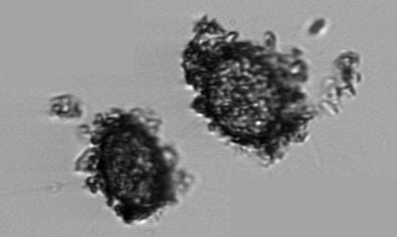
Label: Thalassiosira_TAG_external_detritus